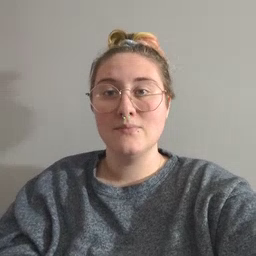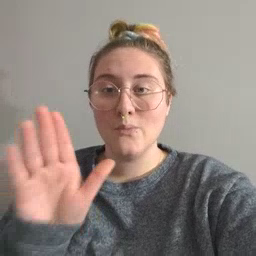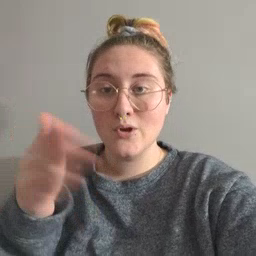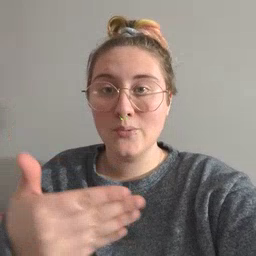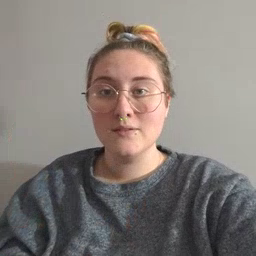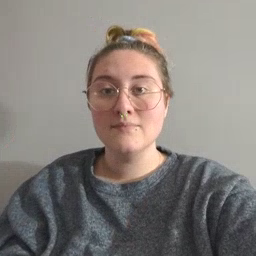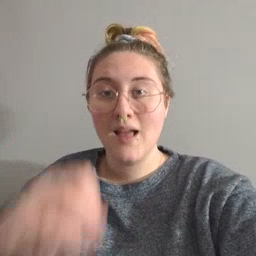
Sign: room